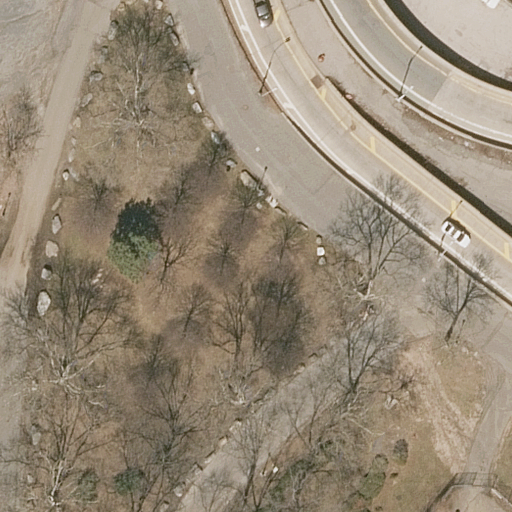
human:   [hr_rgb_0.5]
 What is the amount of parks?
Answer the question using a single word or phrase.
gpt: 1

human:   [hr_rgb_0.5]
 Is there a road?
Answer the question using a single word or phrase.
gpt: yes

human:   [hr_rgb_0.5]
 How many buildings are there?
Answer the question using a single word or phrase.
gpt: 0

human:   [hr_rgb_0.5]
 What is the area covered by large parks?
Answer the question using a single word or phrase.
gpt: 5568m2

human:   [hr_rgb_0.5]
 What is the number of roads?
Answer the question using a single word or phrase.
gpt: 6

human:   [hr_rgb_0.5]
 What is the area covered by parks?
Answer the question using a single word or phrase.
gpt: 5568m2

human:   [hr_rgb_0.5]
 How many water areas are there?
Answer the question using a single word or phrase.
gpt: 0

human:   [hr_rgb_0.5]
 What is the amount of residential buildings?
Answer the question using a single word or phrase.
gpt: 0

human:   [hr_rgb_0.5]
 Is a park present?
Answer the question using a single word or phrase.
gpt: yes

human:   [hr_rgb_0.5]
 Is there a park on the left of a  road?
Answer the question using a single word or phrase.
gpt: no

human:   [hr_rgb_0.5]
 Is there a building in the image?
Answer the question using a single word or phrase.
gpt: no

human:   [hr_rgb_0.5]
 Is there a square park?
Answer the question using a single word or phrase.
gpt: no

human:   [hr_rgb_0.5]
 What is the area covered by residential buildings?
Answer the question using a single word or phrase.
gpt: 0m2

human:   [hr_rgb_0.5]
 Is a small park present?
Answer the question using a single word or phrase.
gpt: no

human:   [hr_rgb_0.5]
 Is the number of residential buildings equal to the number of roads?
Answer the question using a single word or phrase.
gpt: no

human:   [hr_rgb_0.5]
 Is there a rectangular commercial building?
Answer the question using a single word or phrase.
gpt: no

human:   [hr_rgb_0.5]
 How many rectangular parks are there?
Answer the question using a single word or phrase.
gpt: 1

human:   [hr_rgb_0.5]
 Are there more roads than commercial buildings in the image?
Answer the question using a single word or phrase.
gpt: yes

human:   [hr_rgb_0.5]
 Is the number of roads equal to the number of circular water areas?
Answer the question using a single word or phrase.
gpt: no

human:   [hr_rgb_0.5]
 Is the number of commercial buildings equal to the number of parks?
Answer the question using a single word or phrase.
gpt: no

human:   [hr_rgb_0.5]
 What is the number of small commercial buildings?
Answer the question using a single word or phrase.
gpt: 0

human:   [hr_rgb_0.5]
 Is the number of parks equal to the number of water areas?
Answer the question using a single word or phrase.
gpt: no

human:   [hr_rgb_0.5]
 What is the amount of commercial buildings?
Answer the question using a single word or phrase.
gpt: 0

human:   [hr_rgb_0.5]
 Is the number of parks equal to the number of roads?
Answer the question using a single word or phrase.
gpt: no

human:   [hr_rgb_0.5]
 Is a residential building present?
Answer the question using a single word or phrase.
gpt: no

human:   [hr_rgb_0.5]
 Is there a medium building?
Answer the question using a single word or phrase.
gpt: no

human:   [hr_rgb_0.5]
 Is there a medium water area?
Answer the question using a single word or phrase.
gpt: no

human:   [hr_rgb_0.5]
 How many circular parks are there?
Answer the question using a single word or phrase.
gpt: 0

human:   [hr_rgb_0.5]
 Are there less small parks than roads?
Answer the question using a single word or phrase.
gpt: yes

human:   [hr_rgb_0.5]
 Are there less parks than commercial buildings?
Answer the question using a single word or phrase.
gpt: no

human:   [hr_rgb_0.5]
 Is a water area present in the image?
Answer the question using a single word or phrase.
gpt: no

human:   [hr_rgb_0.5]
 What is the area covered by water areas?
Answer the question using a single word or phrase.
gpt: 0m2

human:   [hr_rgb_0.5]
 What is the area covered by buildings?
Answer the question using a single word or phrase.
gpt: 0m2

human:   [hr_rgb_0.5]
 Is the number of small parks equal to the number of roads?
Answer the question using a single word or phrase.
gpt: no

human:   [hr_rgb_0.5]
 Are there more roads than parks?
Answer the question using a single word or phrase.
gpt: yes

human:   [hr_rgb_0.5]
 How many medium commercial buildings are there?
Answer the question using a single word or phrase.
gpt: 0

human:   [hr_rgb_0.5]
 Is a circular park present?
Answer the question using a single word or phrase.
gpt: no

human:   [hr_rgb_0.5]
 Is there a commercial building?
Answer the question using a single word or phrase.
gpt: no

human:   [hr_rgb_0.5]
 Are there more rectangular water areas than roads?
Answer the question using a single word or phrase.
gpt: no

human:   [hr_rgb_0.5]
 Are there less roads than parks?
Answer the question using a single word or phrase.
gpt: no

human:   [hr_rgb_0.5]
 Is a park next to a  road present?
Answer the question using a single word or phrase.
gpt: yes

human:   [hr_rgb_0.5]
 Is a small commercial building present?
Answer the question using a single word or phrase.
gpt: no

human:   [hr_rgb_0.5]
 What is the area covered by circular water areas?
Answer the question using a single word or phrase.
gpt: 0m2

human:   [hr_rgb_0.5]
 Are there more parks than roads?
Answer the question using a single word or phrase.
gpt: no

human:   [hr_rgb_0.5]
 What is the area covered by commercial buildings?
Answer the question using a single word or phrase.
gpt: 0m2

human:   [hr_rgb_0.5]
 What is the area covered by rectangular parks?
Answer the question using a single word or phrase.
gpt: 5568m2

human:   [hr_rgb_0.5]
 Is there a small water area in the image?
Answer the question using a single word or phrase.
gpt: no

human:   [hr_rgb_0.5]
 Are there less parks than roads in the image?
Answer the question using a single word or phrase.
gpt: yes

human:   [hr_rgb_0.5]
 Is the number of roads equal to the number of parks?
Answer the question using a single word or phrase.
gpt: no

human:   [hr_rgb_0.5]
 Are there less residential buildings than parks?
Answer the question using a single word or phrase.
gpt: yes

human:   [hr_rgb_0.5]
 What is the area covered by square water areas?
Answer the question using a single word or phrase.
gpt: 0m2

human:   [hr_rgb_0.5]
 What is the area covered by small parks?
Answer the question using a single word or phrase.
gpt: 0m2

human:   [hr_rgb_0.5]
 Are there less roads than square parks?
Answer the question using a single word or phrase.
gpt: no

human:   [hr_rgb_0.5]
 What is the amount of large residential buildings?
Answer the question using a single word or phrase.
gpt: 0

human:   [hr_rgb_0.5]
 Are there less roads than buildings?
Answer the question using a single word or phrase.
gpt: no

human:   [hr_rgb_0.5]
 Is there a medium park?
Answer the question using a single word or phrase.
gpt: no

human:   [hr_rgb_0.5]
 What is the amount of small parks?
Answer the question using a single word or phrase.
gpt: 0

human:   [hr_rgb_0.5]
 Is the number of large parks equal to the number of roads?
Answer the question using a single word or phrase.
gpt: no

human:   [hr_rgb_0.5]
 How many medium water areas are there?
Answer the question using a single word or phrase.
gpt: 0

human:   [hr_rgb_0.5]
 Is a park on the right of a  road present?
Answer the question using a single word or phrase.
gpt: yes

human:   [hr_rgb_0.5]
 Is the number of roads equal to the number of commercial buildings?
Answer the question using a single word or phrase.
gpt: no

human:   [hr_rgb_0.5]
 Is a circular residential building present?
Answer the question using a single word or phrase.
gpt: no

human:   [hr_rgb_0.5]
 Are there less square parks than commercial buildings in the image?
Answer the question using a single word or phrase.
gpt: no

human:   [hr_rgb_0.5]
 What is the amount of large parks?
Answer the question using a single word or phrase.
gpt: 1